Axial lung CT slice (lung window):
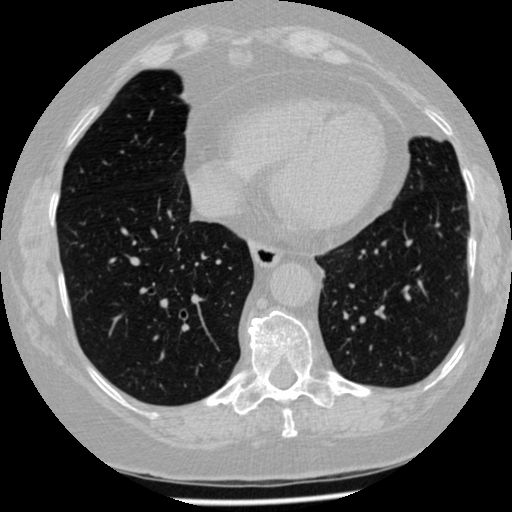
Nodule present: no